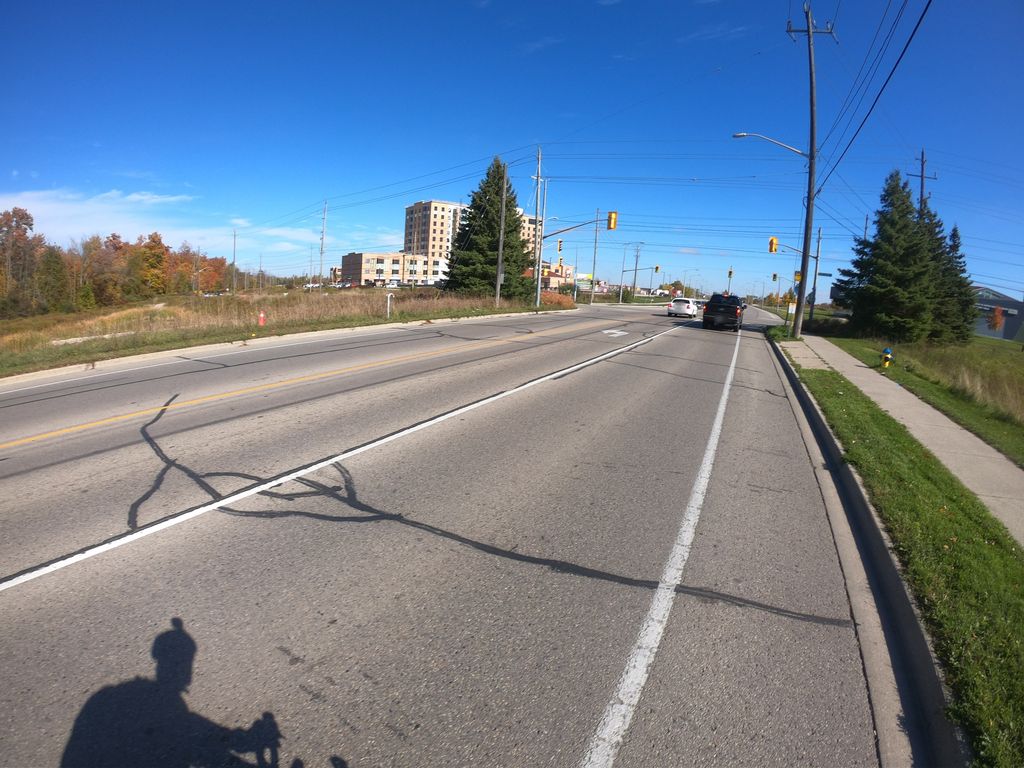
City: kitchener-waterloo